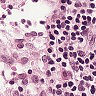
Metastatic tissue present: no